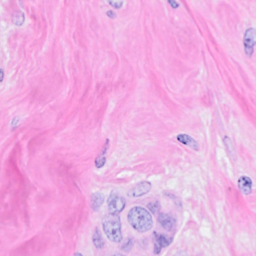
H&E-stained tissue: Breast